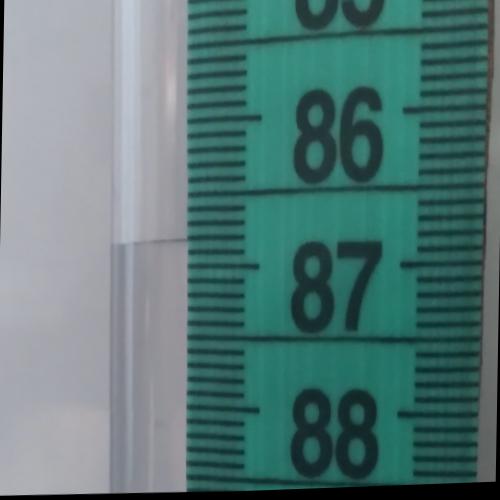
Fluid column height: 86.8 cm